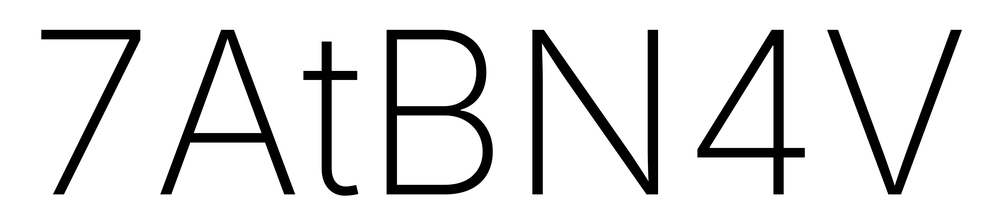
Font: Inter_ExtraLight